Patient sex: M
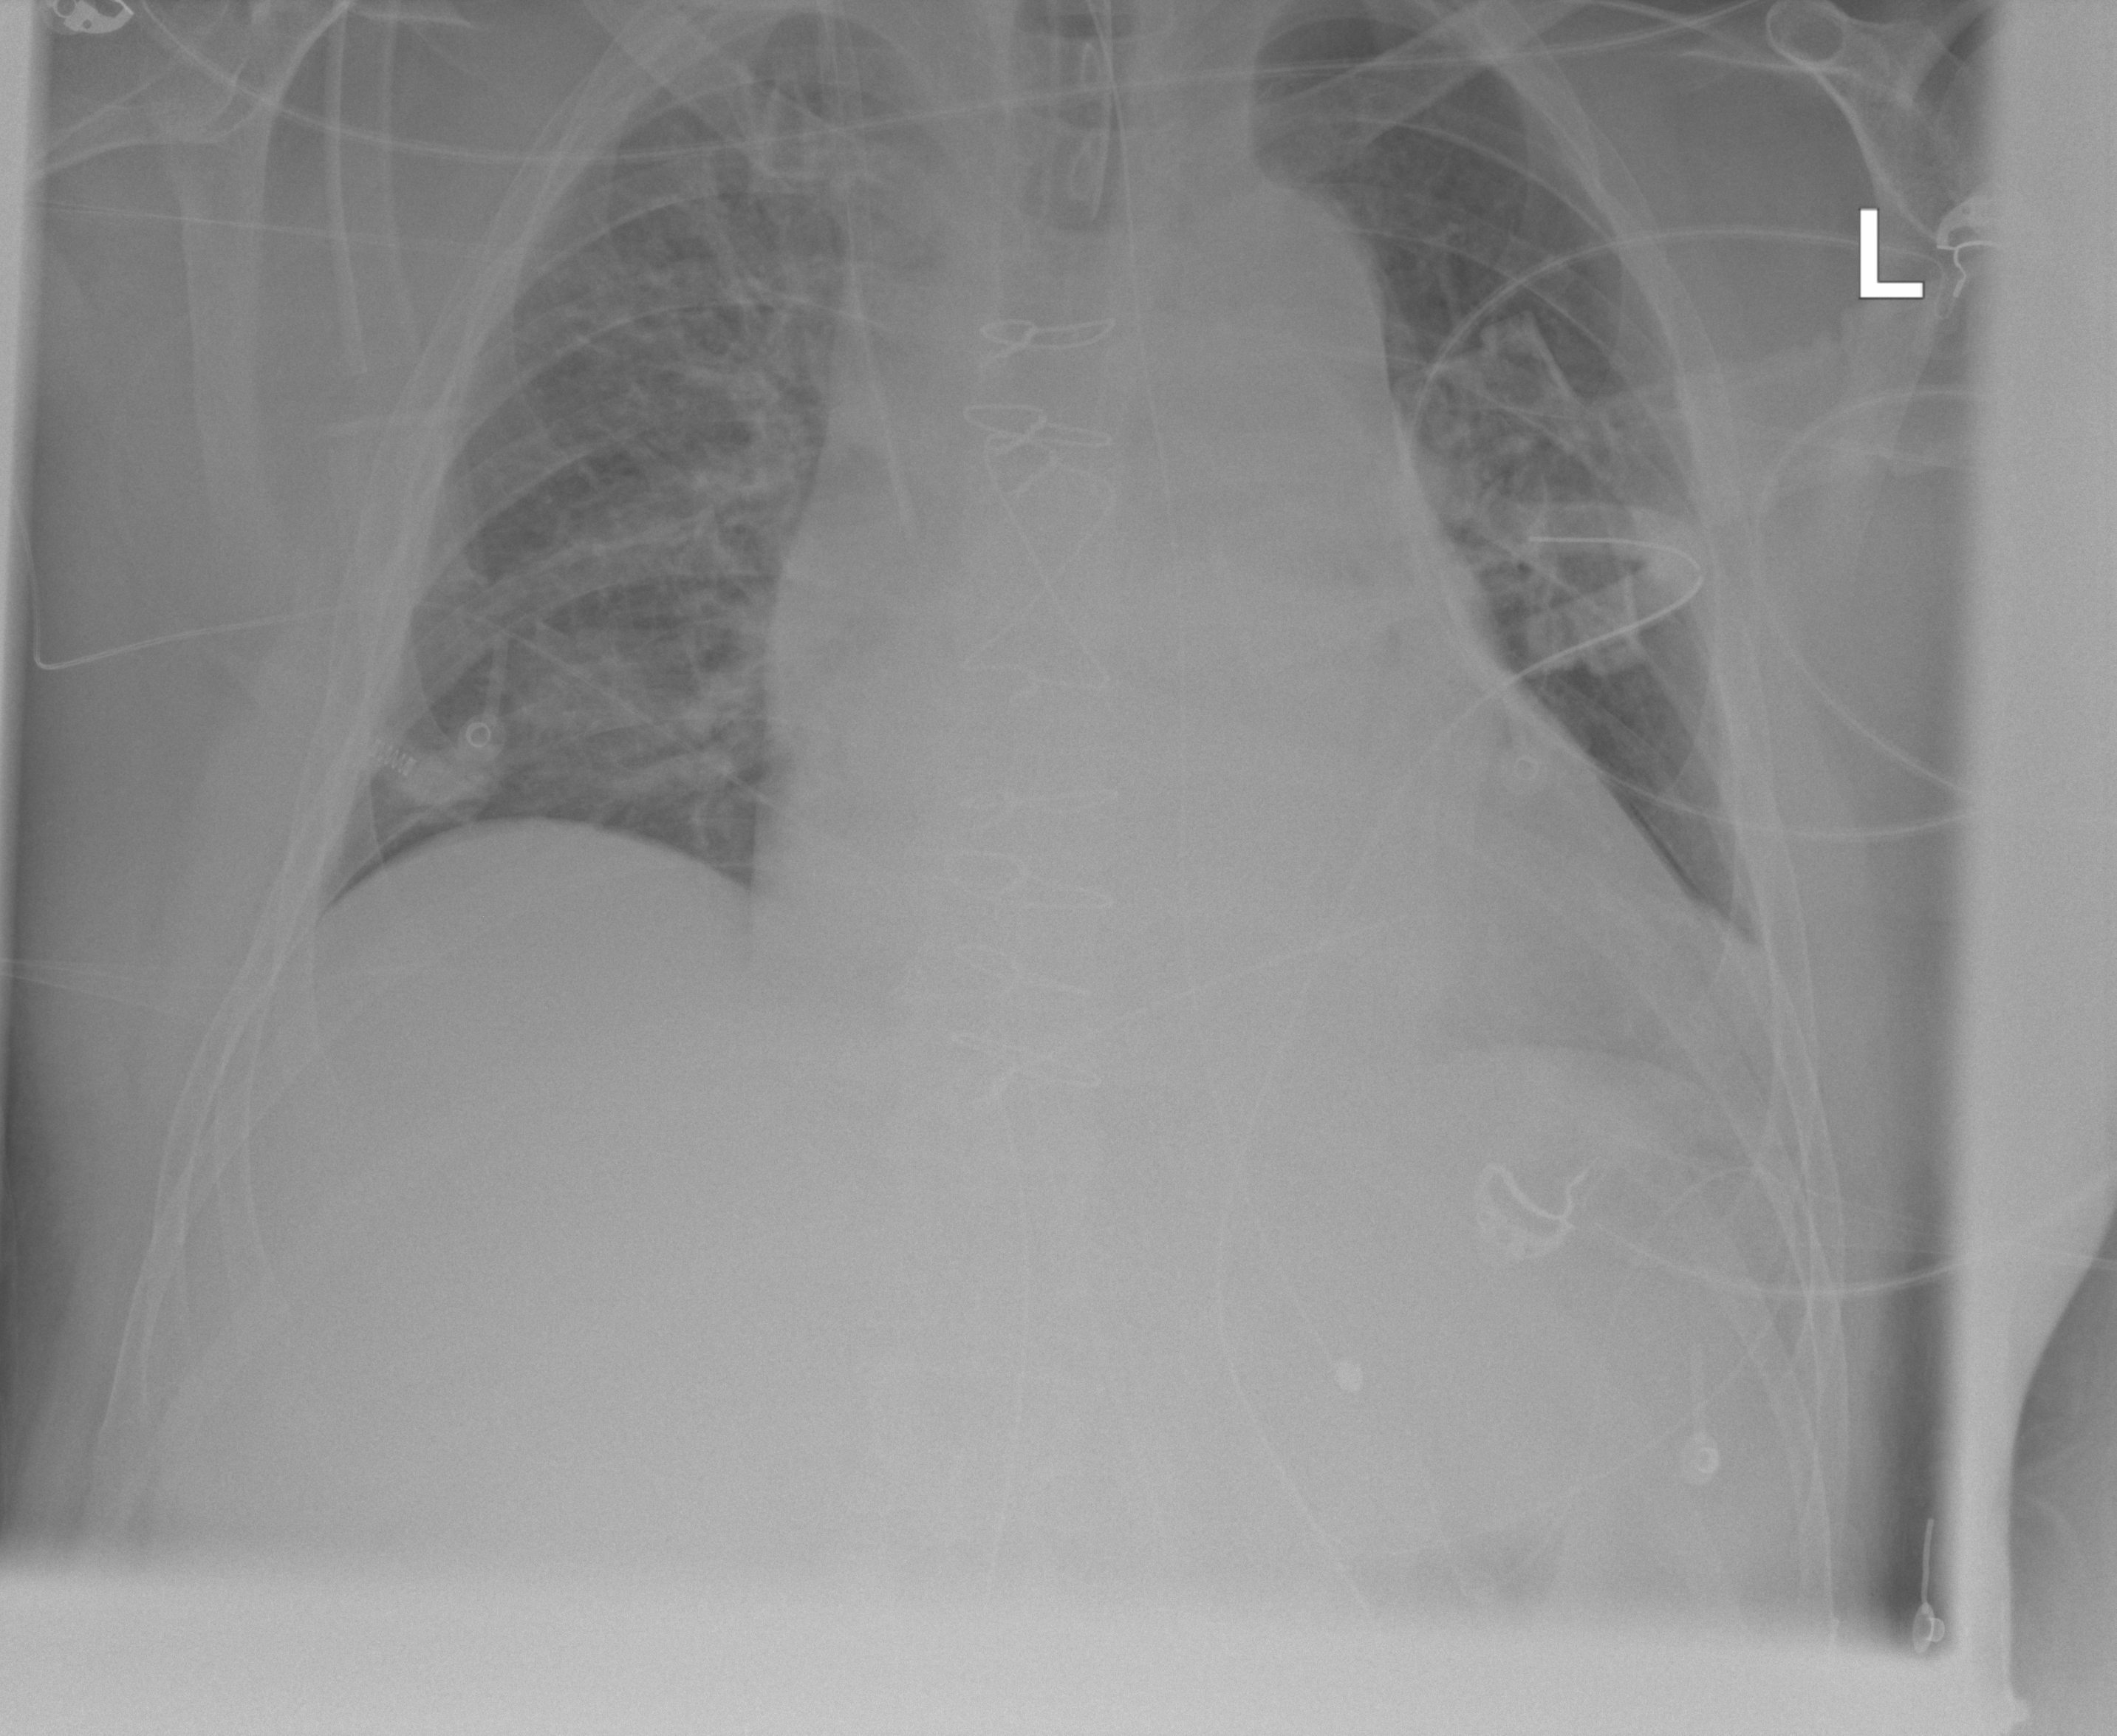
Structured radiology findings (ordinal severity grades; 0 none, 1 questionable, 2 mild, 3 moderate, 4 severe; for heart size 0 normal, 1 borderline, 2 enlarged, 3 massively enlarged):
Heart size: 2
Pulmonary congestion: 2
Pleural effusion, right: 0
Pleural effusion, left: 2
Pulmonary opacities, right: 1
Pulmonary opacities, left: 1
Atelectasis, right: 2
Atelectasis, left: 2